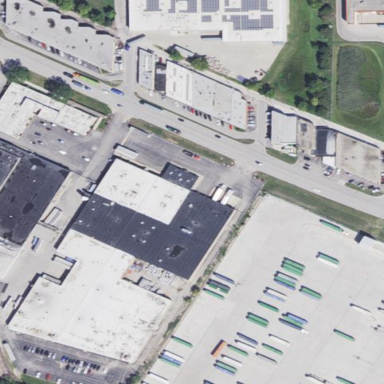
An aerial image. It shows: Industrial building.